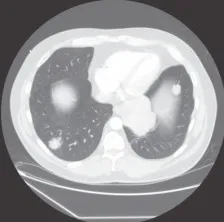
Chest CT scan of the patient treated with carboplatin and paclitaxel: the CT scan showed bilateral intrapulmonary metastases during initial workup with a 7.6 cm x 7.3 cm dominant mass in right lower lobe and a 7.4 cm x 8.2 cm dominant mass in left lower lobe.
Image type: radiology (ct)